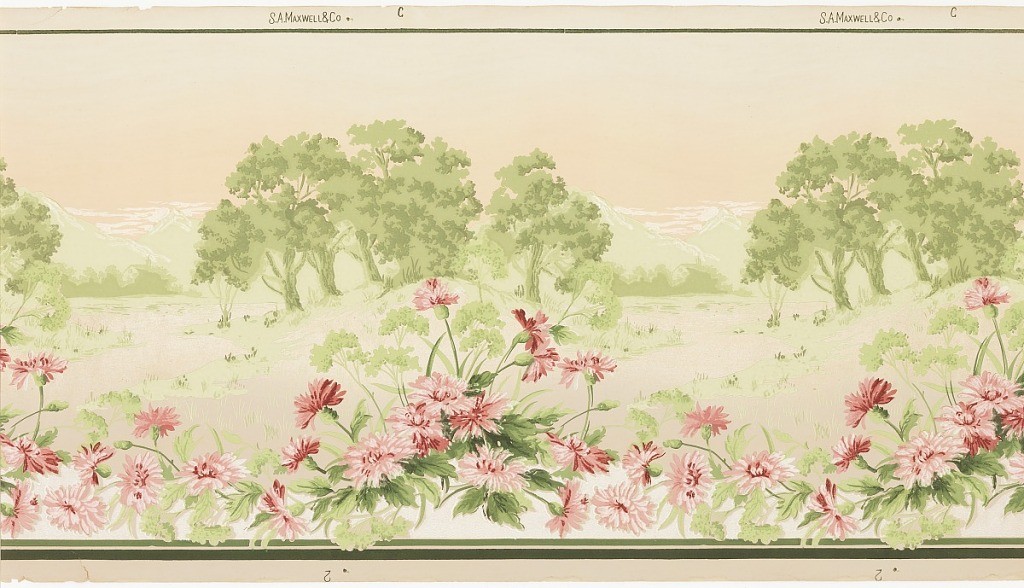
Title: Frieze
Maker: Maxwell & Co., S.A., Chicago, Illinois, USA
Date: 1905–1915
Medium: Machine-printed paper, liquid mica
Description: Landscape with snow-capped mountains in background, green trees in middle ground, and bushels of pink carnations in foreground.